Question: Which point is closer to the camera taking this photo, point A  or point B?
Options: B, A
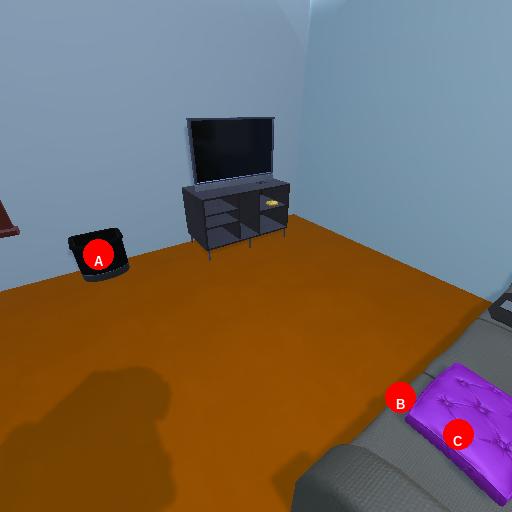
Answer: B